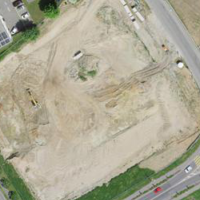
EUNIS habitat code: 55
Species observed at this site:
Epilobium hirsutum